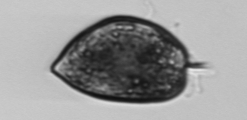
Label: Prorocentrum_micans